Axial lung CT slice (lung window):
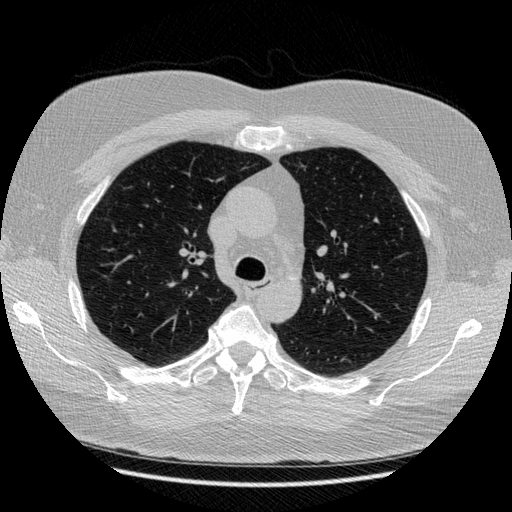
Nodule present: no